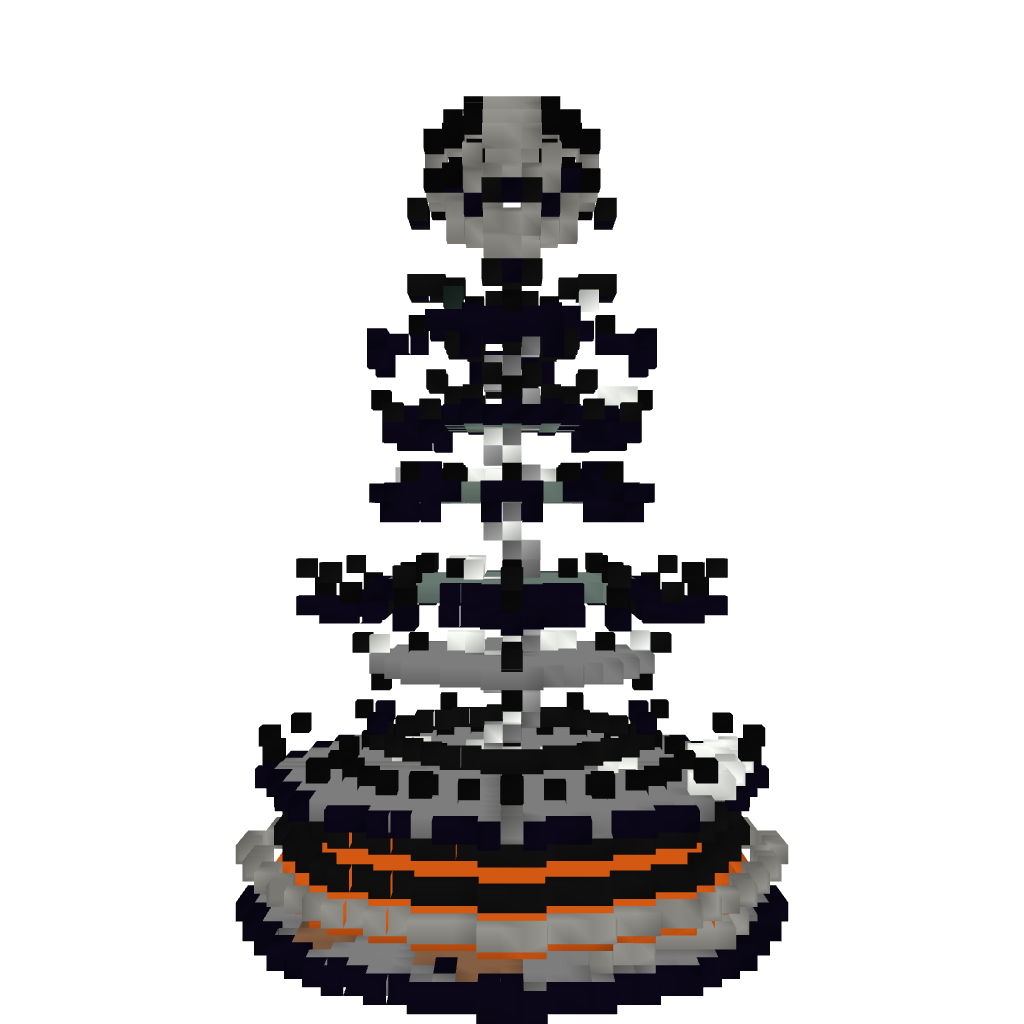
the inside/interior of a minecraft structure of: Sauron's Tower